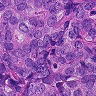
Metastatic tissue present: yes